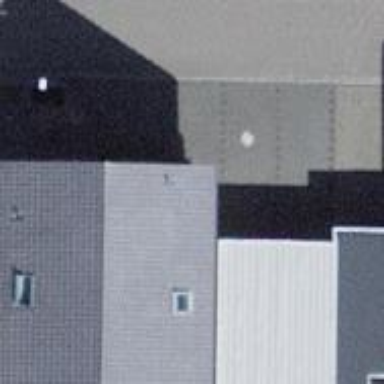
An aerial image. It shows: Garage building.